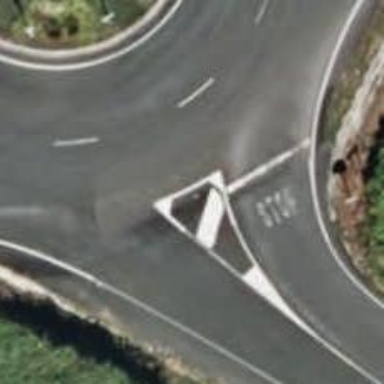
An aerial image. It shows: Road with stop sign.